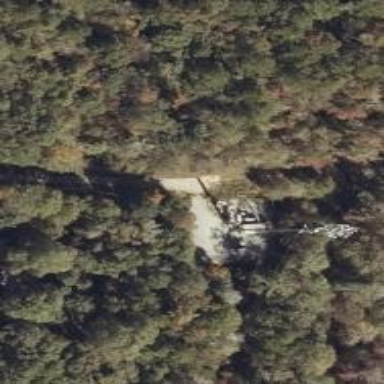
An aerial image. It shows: Mast tower used for communication.